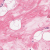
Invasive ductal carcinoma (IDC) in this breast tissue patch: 0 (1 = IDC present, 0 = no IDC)